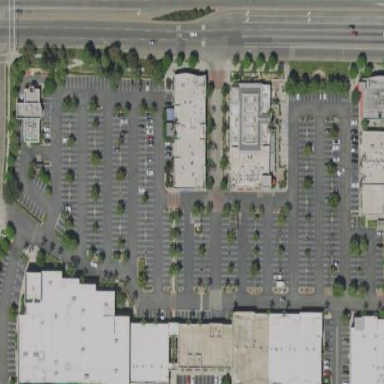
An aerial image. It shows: Retail area.